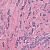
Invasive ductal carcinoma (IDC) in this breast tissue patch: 1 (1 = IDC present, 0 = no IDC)